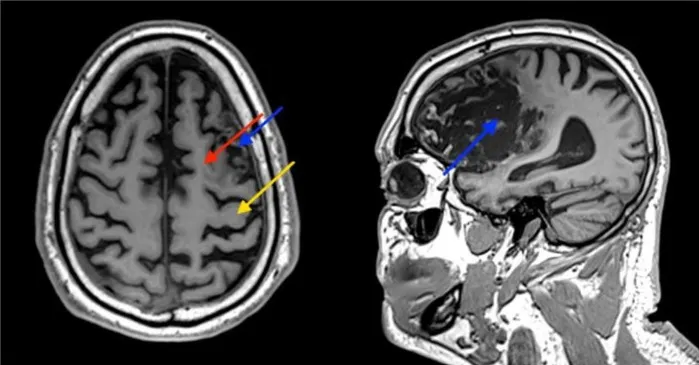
Patient's brain MRI. Images show atrophy and some damage to the supplementary motor cortex (SMA) (red arrow), and severe damage to the premotor cortex (PMA) (blue arrow). The primary motor cortex is relatively intact (yellow arrow).
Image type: radiology (mri)